Question: Every time I type
> vim .
and select some file, nerdtree is too large. there's a way to fix it?

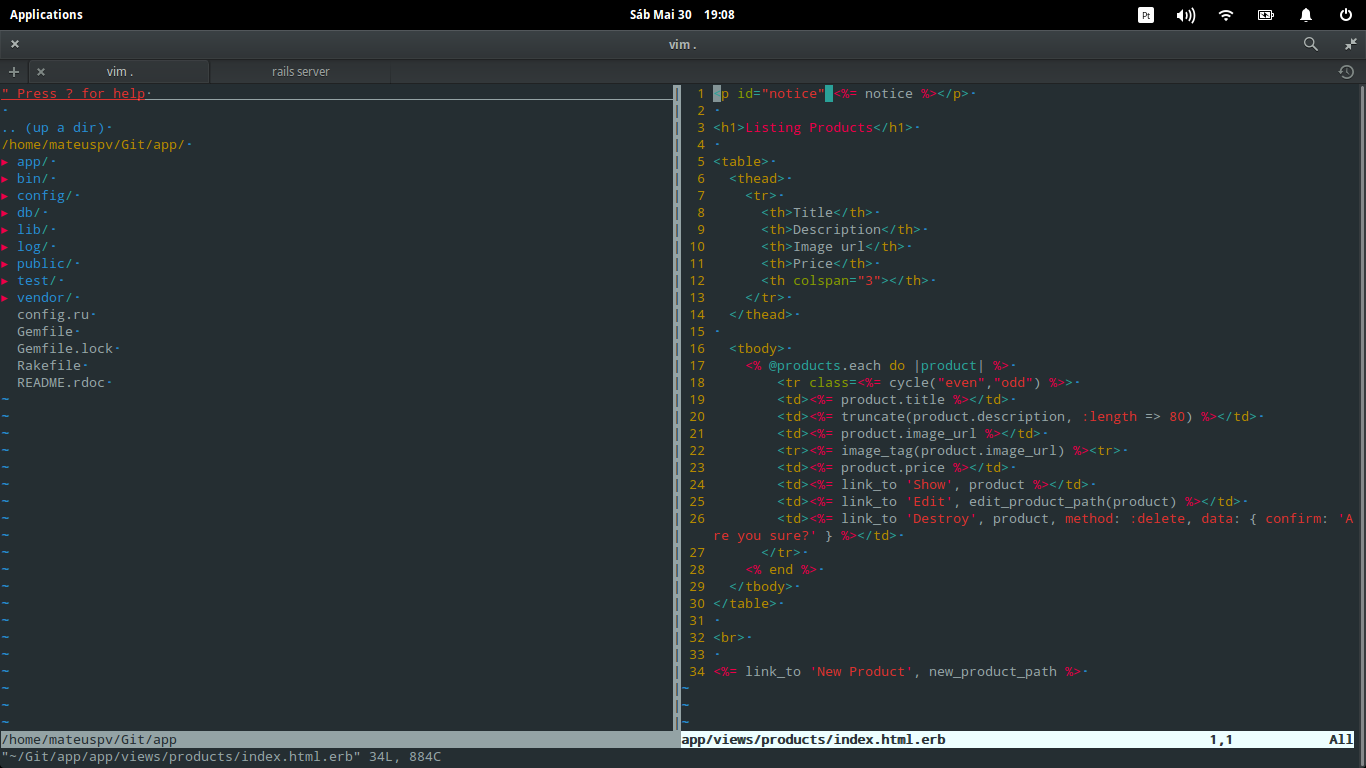
Answer: you can set the size of windows like 'let g:NERDTreeWinSize=20'